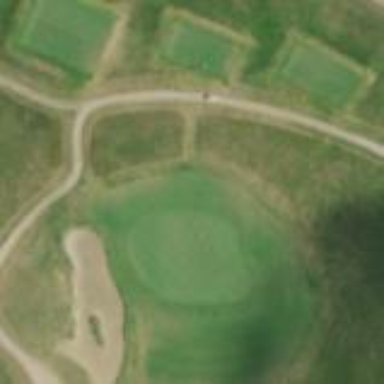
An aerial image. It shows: Golf fairway in the image.